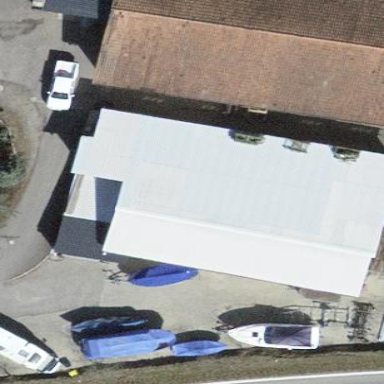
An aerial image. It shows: Manufacturing building.